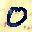
Label: 0